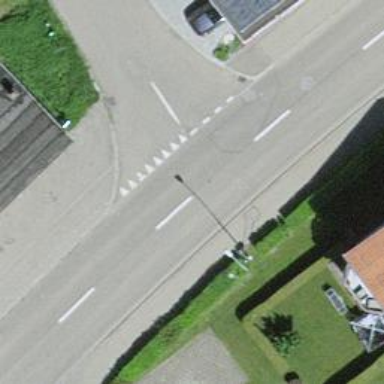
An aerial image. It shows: Bus stop with platform for public transport.